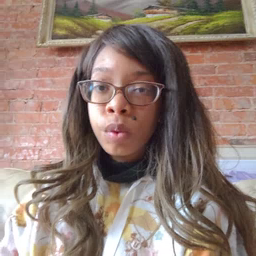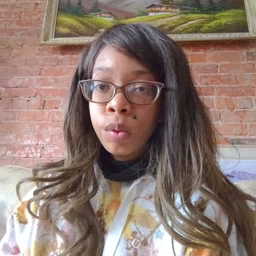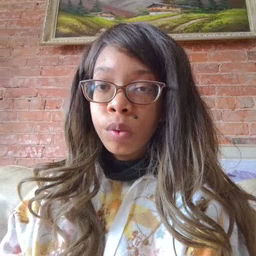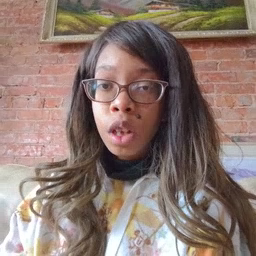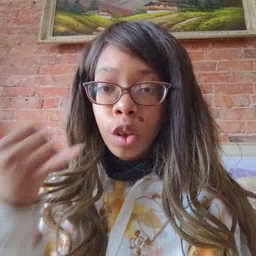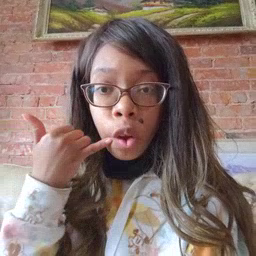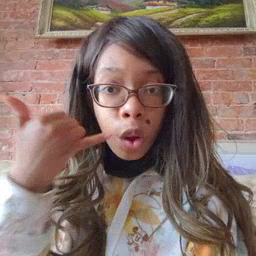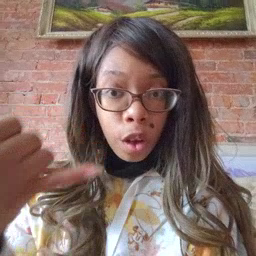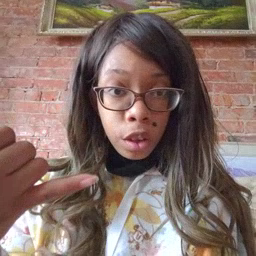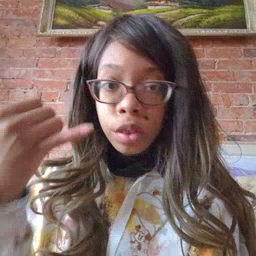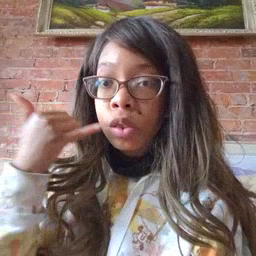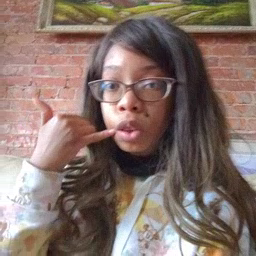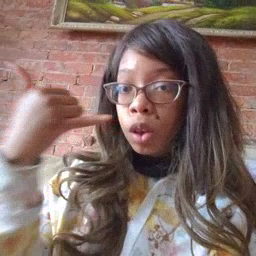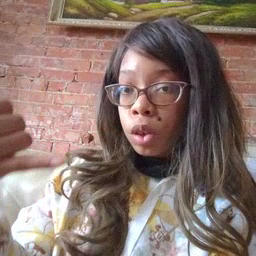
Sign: callonphone